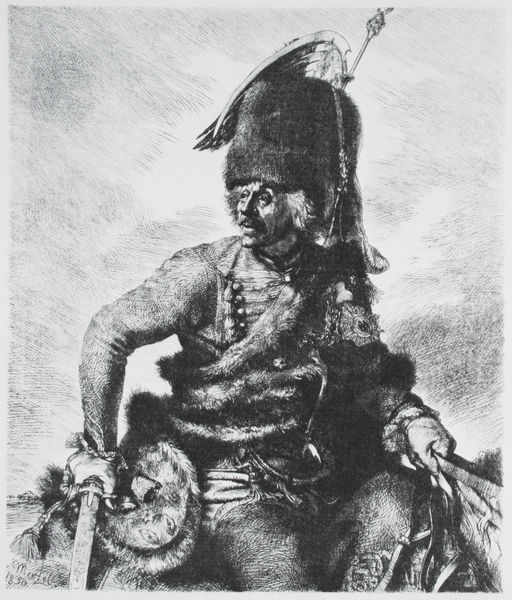
Titel: Aus König Friedrichs Zeit. Kriegs- und Friedens-Helden - Hans Joachim von Zieten, preußischer Reitergeneral
Künstler: Adolph Menzel
Standort: Berlin
Institution: Staatliche Museen zu Berlin, Kupferstichkabinett
Schlagwörter: feder, flügel, hand, kampf, kämpfer, mann, weiß, grau, haar, handschuh, holz, hut, mund, nase, schwarz, skizze, zeichnung, blick, hochformat, bart, hemd, hose, mütze, schnurrbart, arm, augen, federn, gesicht, mensch, pelz, bildnis, hände, portrait, porträt, ferne, figur, haare, mantel, saum, knopf, pferd, reiter, fell, mähne, reiten, sattel, zaumzeug, zügel, studie, russland, kette, grafik, graphik, amerika, drehen, krieg, schnäuzer, metall, kordel, knöpfe, schnauzbart, schnauzer, schild, kreuz, druck, druckgraphik, druckgrafik, schraffur, radierung, stich, lithografie, kupfer, militär, schwarzweiß, schwert, säbel, uniform, soldat, waffe, abzeichen, helm, offizier, orden, herrscher, ritter, sitzfigur, wappen, pelzhut, ross, general, feldherr, fellmütze, pelzmütze, russe, admiral, kupferstich, preußen, zar, franzose, umdrehen, husar, helmzier, korsar, schwinge, bärenmütze, trapper, reitet, zu perfd, brite, 1850, hanschuhe, rreiter uniform, grafok, fellbeutel, flügerl, unabhängigkeitskrieg, konföderationskrieg